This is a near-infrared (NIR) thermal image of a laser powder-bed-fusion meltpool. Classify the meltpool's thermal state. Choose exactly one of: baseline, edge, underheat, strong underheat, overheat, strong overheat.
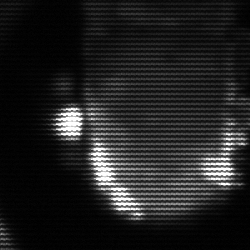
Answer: baseline